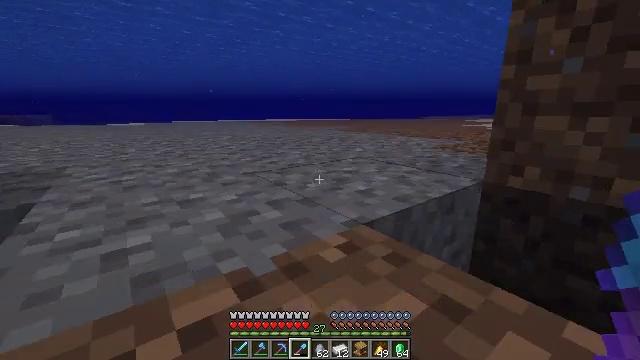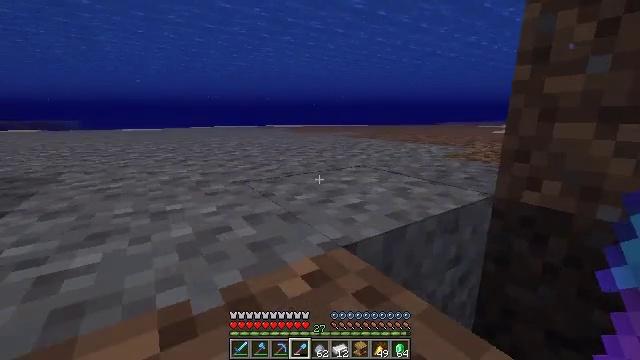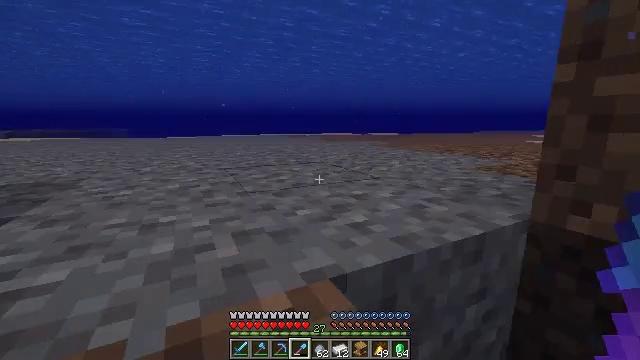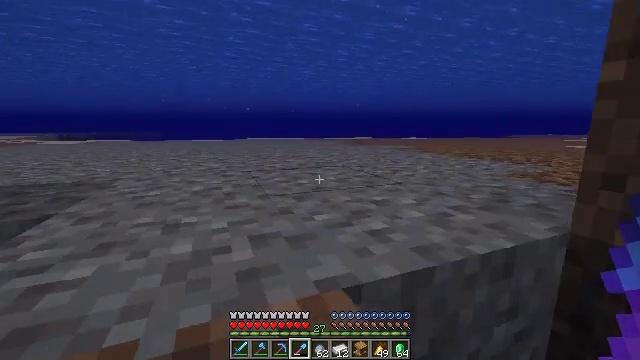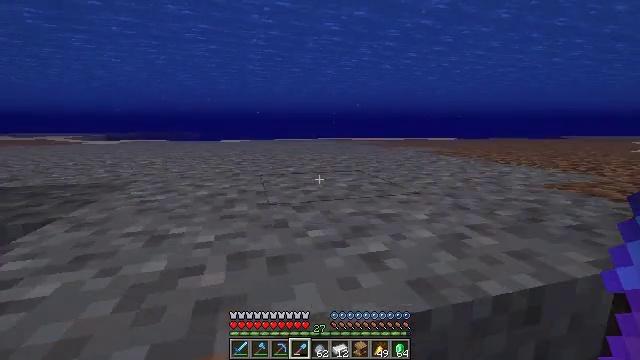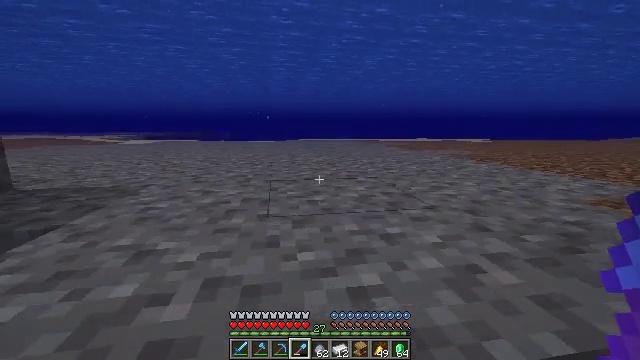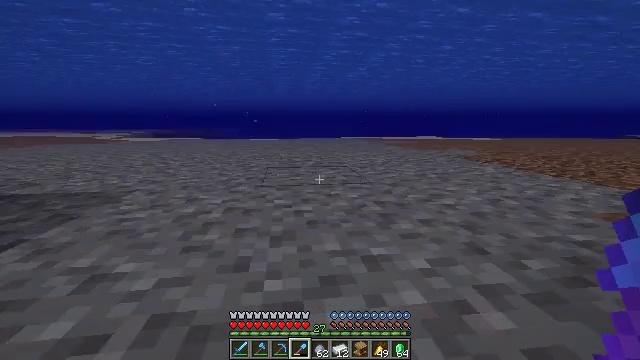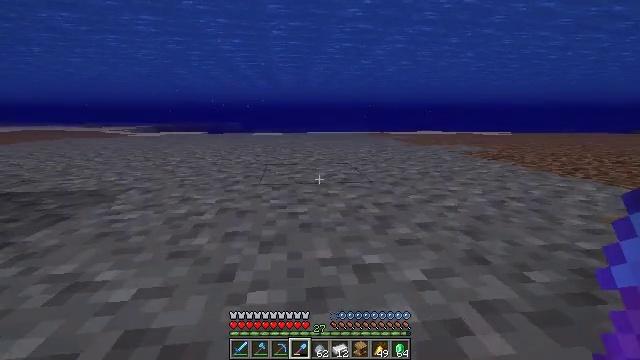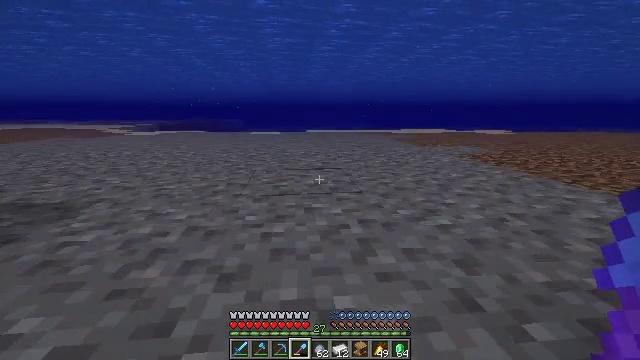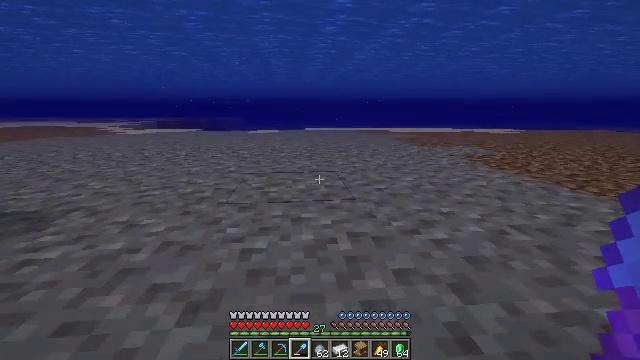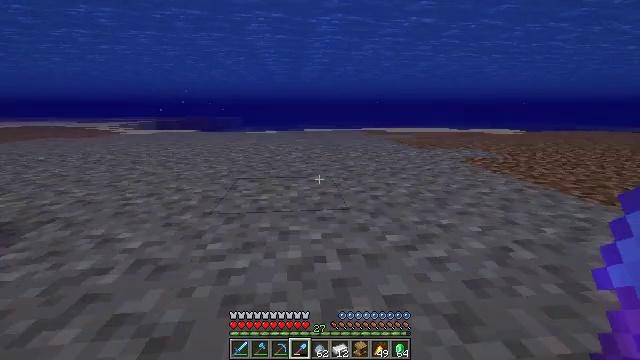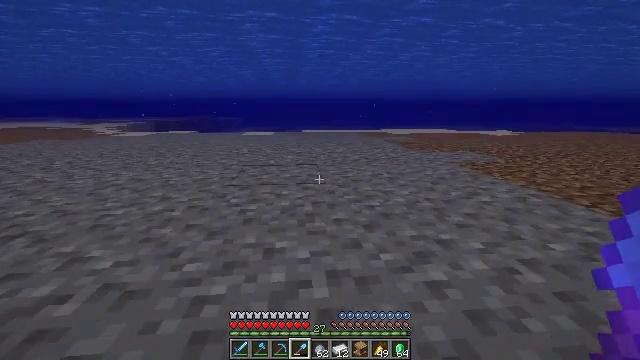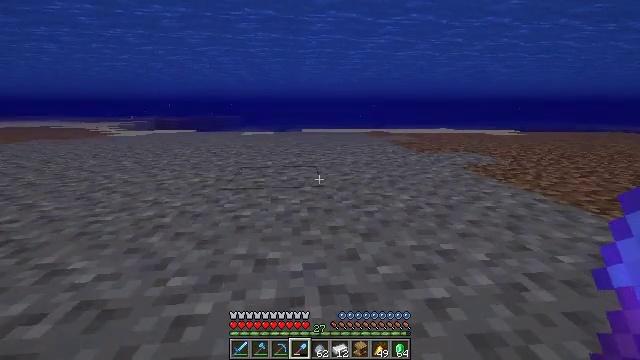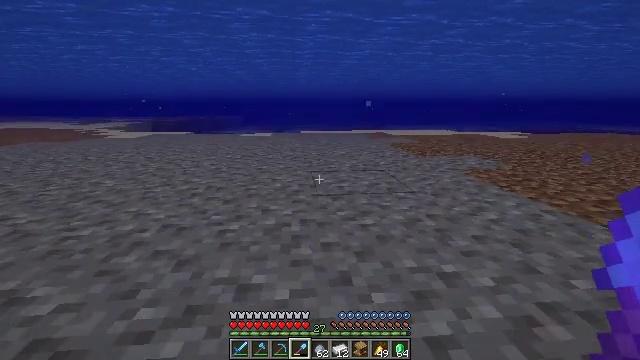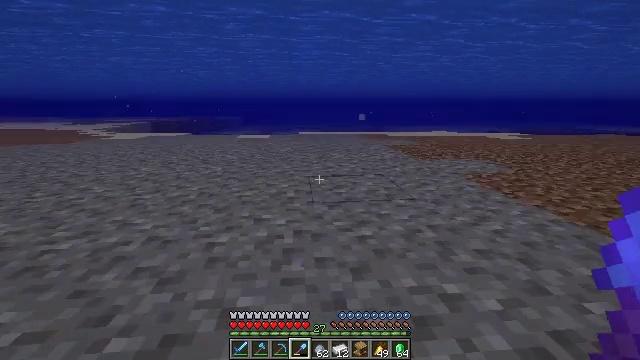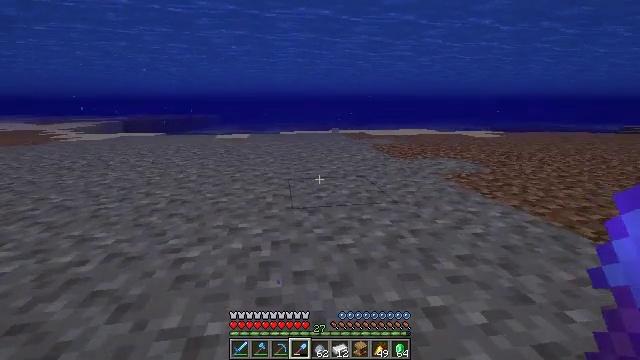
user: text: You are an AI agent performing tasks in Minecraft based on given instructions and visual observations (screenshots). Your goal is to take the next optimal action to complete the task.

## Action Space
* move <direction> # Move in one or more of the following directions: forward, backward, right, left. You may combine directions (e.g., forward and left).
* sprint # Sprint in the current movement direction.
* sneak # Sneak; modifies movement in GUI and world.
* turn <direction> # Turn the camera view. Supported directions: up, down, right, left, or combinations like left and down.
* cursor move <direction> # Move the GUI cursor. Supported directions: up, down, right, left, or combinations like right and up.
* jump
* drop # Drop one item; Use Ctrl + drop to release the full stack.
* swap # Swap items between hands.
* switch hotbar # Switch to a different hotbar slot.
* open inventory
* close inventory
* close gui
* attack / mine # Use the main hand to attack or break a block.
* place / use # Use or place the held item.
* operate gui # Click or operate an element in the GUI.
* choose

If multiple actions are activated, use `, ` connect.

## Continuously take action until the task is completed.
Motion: motion action
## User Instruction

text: Break the clay block to collect it.
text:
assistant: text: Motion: move forward, sprint, turn left and up
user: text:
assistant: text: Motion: move forward, sprint, turn left and up
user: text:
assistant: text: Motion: move forward, sprint, turn left, jump
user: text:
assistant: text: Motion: move forward, sprint, turn left, jump
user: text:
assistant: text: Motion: move forward, sprint, turn left, jump
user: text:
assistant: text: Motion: move forward, sprint, turn left, jump
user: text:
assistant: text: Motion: move forward, sprint, turn left and down, jump
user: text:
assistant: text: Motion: move forward, sprint, jump
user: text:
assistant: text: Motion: move forward, sprint, jump
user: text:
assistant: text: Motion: move forward, sprint, jump
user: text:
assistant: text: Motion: move forward, sprint, jump
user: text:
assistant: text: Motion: move forward, sprint, jump
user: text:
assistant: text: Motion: move forward, sprint, jump
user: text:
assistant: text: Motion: move forward, sprint, jump
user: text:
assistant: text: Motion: move forward, sprint, turn right, jump
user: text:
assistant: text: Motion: move forward, sprint, turn right, jump
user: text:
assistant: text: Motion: move forward, sprint, jump
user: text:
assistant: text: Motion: move forward, sprint, jump
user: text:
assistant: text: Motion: move forward, sprint, jump
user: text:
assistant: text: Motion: move forward, sprint, jump
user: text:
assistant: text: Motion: move forward, sprint, jump
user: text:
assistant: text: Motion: move forward, sprint, jump
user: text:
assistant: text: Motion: move forward, sprint, turn right and down, jump
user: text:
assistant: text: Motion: move forward, sprint, jump
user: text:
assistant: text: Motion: move forward, sprint, jump
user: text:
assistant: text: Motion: move forward, sprint, jump
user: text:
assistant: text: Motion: move forward, sprint, turn left and down, jump
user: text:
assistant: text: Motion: move forward, sprint, jump
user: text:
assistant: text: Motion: move forward, sprint, jump
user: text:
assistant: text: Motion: move forward, sprint, jump